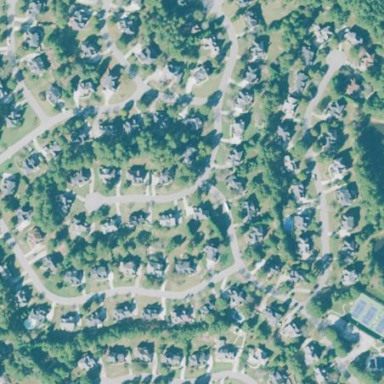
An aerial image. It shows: Single-family residential neighbourhood.